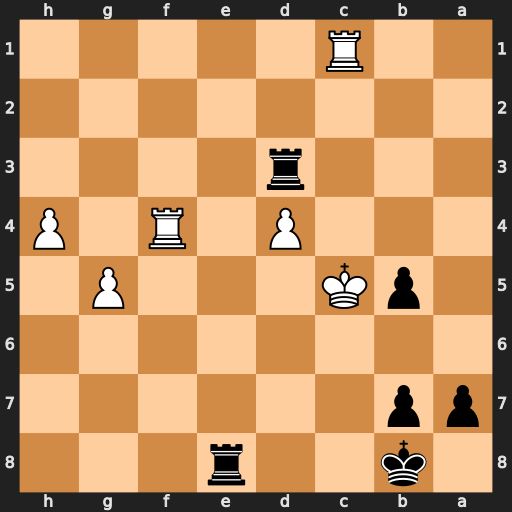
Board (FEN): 1k2r3/pp6/8/1pK3P1/3P1R1P/3r4/8/2R5
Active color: b
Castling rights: -
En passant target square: -
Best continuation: Rc8+ Kd5 Rxc1